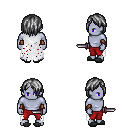
a pixel art fantasy rpg character, male body template, dark elf, purple skin, white tattered cape, red pants, gray bangs hairstyle, cloth bracers, gray slippers, dagger, four views (front, back, left, right), 2x2 character sprite sheet, small pixel art, hard edges, no anti-aliasing